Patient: sex F, age 60
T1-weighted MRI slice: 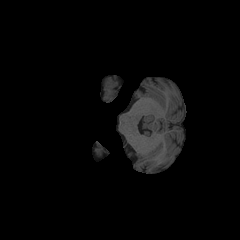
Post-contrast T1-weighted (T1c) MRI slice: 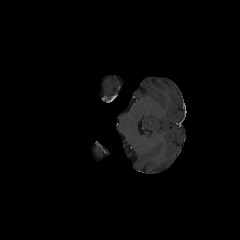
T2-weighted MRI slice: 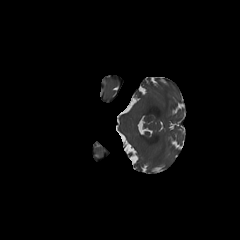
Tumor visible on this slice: no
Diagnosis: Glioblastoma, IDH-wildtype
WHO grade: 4